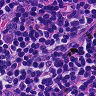
Metastatic tissue present: no